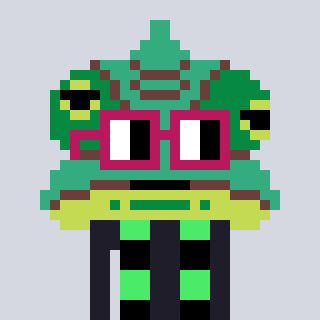
a pixel art character with square dark red glasses, a chameleon-shaped head and a grayscale-colored body on a cool background